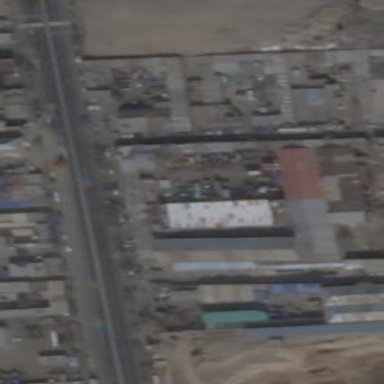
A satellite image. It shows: Industrial building.